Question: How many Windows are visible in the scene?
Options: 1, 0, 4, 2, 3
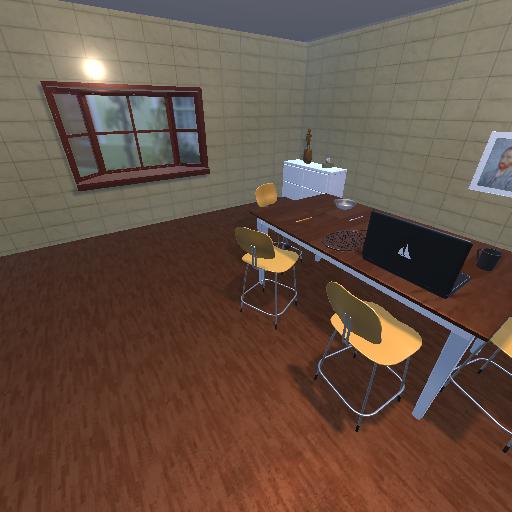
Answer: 1